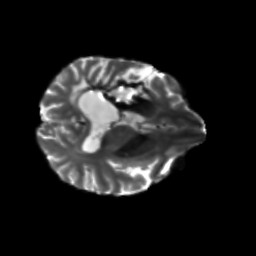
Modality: T2w
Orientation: axial
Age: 31
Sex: female
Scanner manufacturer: siemens
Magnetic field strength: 3 T
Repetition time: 5.25 s
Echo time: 0.08 s